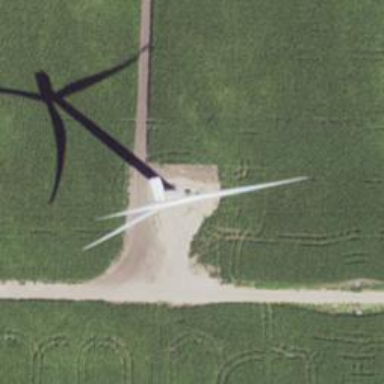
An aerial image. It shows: Wind generator powered by horizontal axis wind turbine.